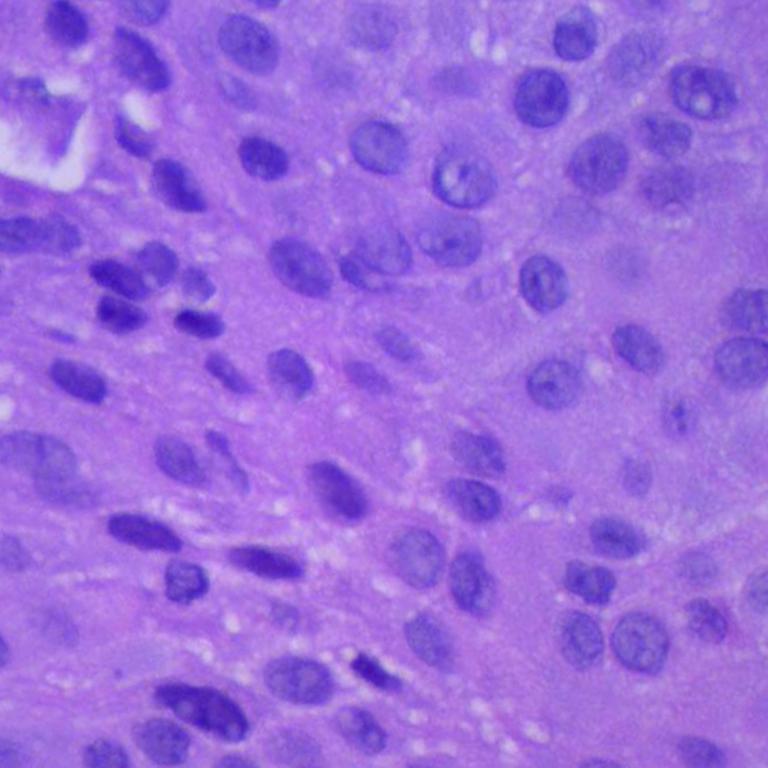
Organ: lung
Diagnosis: squamous carcinomas